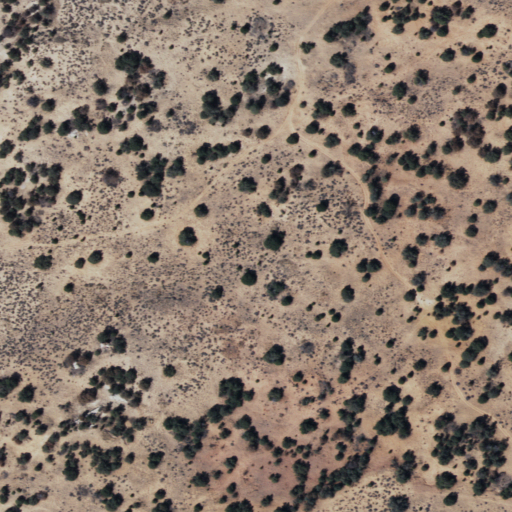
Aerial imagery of mountain in Arizona named Cedar Tree Hills containing only shrub